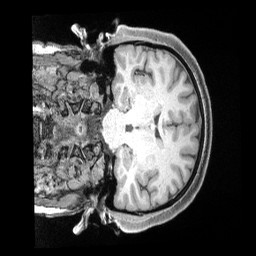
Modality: T1w
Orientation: coronal
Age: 33
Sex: female
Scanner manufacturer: siemens
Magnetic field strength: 3 T
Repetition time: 2 s
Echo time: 0.00211 s